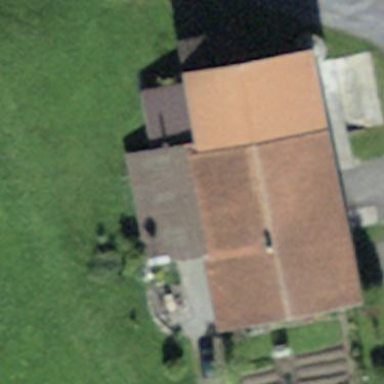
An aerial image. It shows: Farm building.